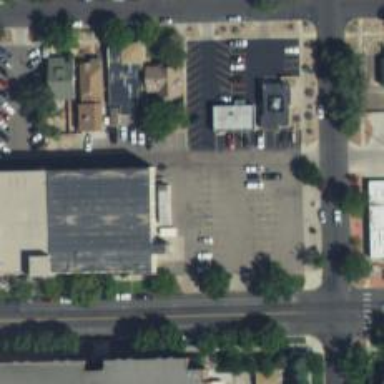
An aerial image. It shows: Parking space.